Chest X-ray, PA view. Patient: 55 years old, sex M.
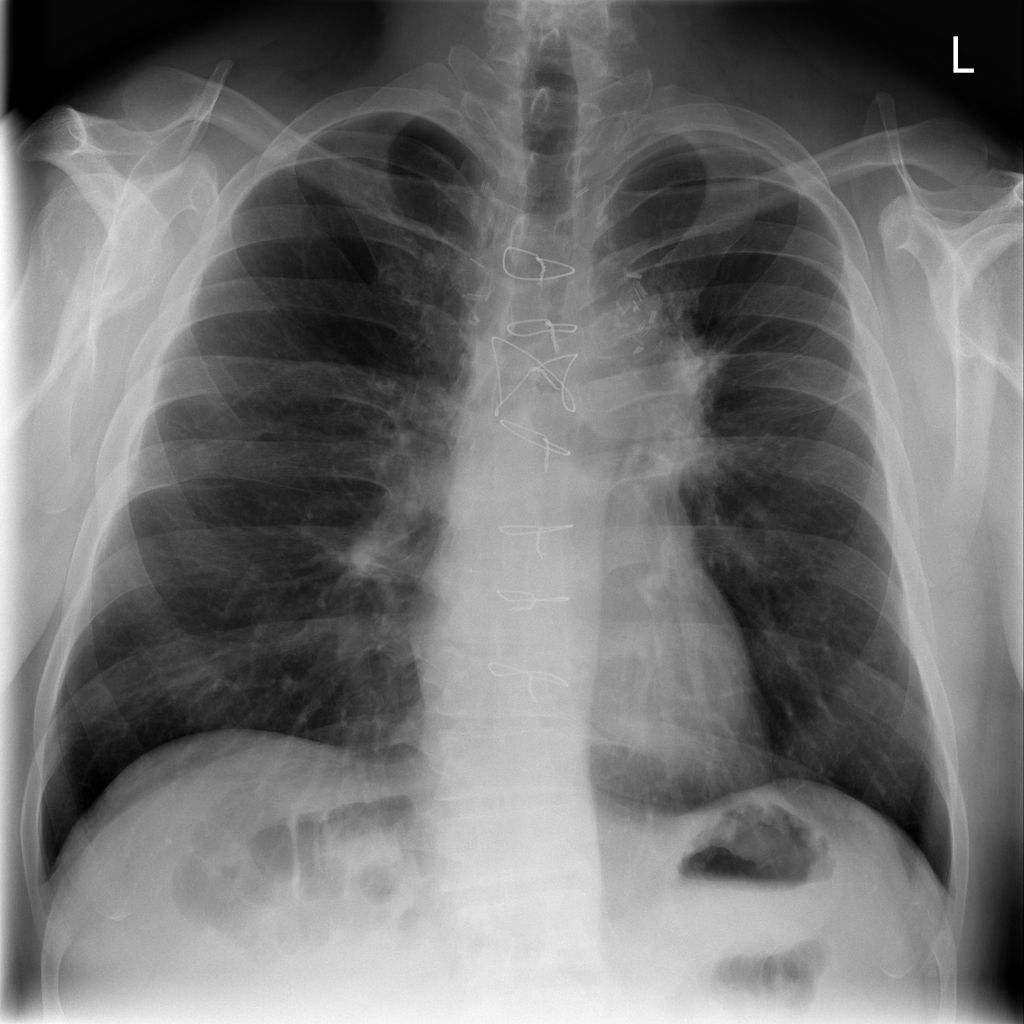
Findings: No Finding